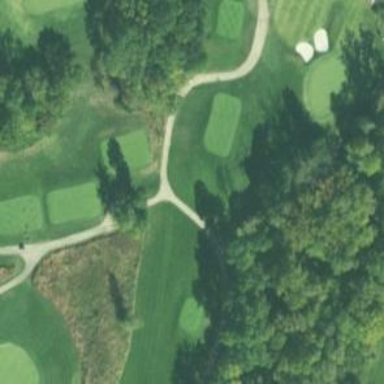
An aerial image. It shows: Path for golf carts.